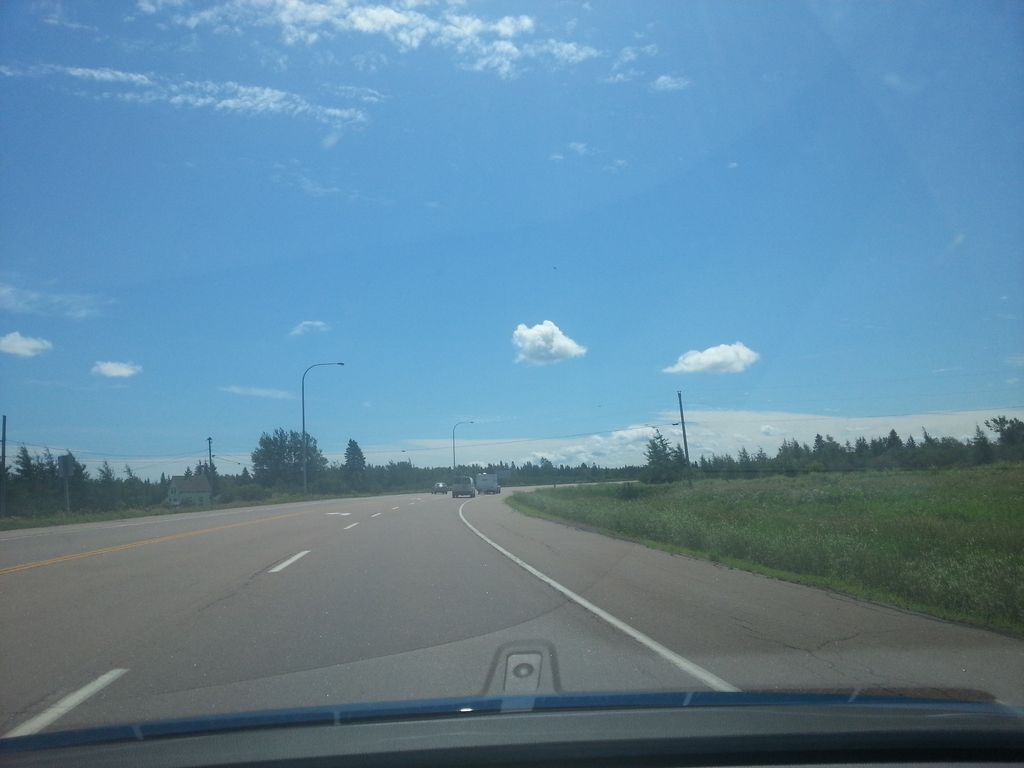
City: charlottetown